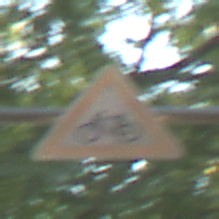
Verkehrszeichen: RadverkehrRechts
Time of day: SunriseSunset
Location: Outdoor (Suburban)
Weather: Clear
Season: NotSpecified
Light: Natural